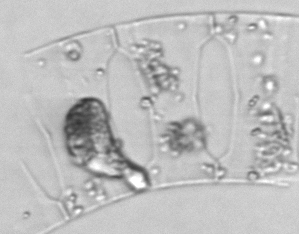
Label: Eucampia